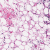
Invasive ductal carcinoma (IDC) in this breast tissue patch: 0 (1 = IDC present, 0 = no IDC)